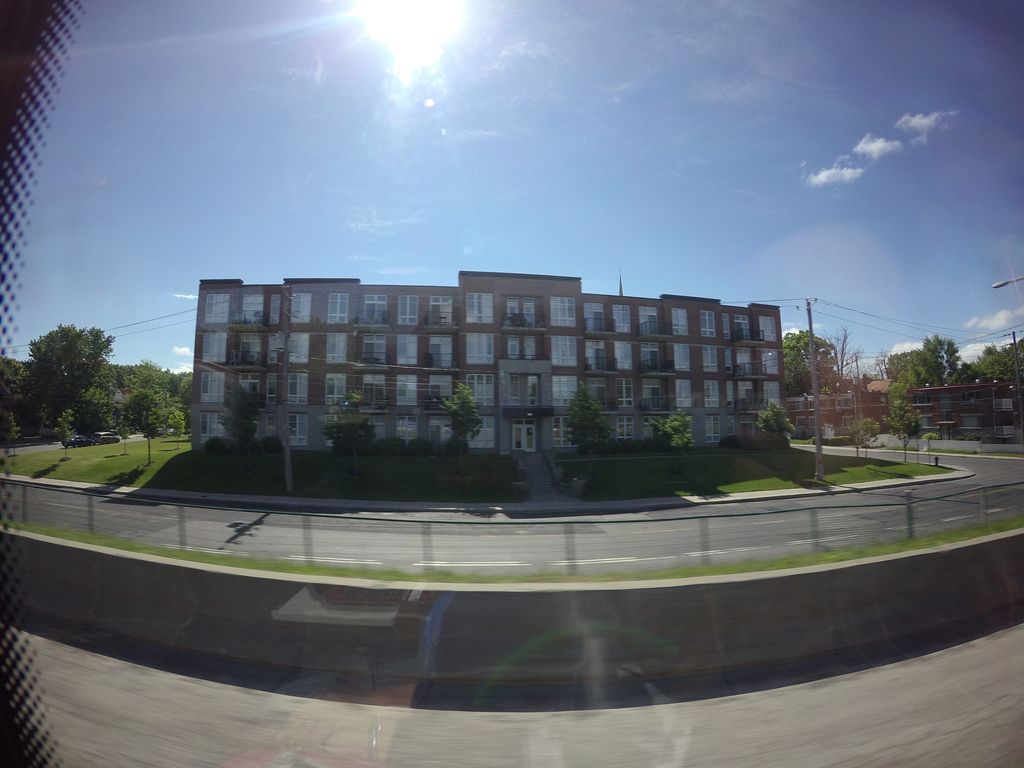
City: montreal